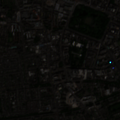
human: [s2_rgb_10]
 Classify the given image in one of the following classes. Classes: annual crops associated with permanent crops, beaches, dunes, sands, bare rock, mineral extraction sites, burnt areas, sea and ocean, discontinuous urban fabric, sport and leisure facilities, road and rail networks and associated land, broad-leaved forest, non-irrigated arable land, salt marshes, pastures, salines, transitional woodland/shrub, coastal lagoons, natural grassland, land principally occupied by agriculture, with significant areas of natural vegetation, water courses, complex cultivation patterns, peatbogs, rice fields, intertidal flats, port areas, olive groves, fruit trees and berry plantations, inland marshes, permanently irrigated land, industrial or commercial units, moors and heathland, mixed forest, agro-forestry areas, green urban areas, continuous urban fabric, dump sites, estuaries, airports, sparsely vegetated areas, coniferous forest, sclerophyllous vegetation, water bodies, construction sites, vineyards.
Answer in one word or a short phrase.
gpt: continuous urban fabric, discontinuous urban fabric